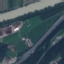
Label: Highway